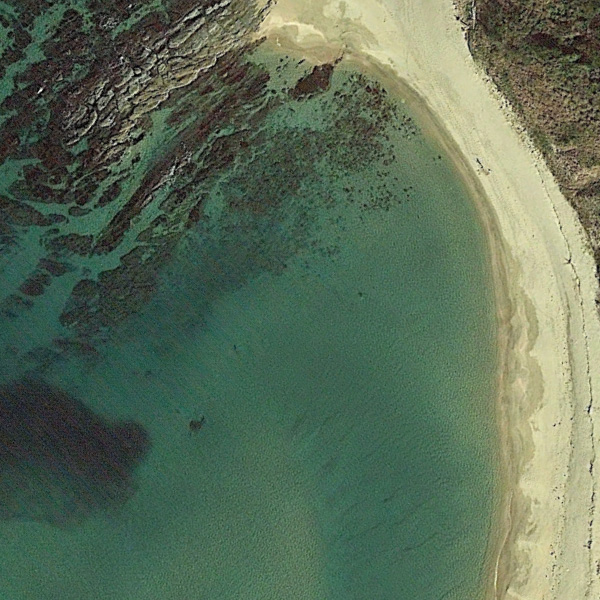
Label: Beach